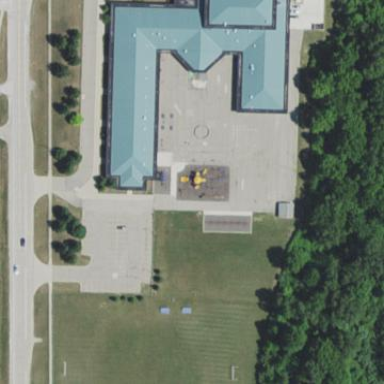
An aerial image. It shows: School.